Question: Below is code to a HTML5 doc I am trying to get working, I have a ball which should be controlled my the keyboard and a square that should move around the square and change direction once it hits a wall. But I think my move function is moving the hole square not the small pinkish square. Any ideas?

'''
<!doctype html>
<html>
<head>
<meta charset="UTF-8" />
<title>Canvas Test</title>
</head>
<body>
<section>
<div>
<canvas id="canvas" width="300" height="200">
This text is displayed if your browser does not support HTML5 Canvas.
</canvas>
</div>
<script type="text/javascript">
var canvas;
var ctx;
var dx = 5;
var dy = 5;
var x = 150;
var y = 100;
var WIDTH = 300;
var HEIGHT = 200;
var x1 = 0,
y1 = 0;
var dx1 = 4,
dy1 = 5;
function circle(x, y, r) {
ctx.beginPath();
ctx.arc(x, y, r, 0, Math.PI * 2, true);
ctx.fill();
}
function clear() {
ctx.clearRect(0, 0, WIDTH, HEIGHT);
}
function rect(x, y, w, h) {
ctx.beginPath();
ctx.rect(x, y, w, h);
ctx.closePath();
ctx.fill();
ctx.stroke();
}
function moveball() {
x1 += dx1;
y1 += dy1;
if (x1 <= 0) dx1 = 4;
else if (x1 >= 550) dx1 = -4;
if (y1 <= 0) dy1 = 5;
else if (y1 >= 550) dy1 = -5;
ctx.translate(x1, y1);
}
function init() {
canvas = document.getElementById("canvas");
ctx = canvas.getContext("2d");
return setInterval(draw, 10);
}
function doKeyDown(evt) {
switch (evt.keyCode) {
case 38:
/* Up arrow was pressed */
if (y - dy > 0) {
y -= dy;
}
break;
case 40:
/* Down arrow was pressed */
if (y + dy < HEIGHT) {
y += dy;
}
break;
case 37:
/* Left arrow was pressed */
if (x - dx > 0) {
x -= dx;
}
break;
case 39:
/* Right arrow was pressed */
if (x + dx < WIDTH) {
x += dx;
}
break;
}
}
function draw() {
clear();
ctx.fillStyle = "white";
ctx.strokeStyle = "black";
rect(0, 0, WIDTH, HEIGHT);
ctx.fillStyle = "purple";
circle(x, y, 10);
ctx.fillStyle = "#CC00FF";
ctx.fillRect(0, 0, 50, 50);
moveball();
}
init();
window.addEventListener('keydown', doKeyDown, true);
</script>
</section>
</body>
</html>
'''
Demo: <URL>
Working:
My moveball function should have been called movesquare, I added a function square and called this in the moveball function which I have correctly named movesquare
'''
function square(x1, y1){
ctx.fillStyle="#CC00FF";
ctx.fillRect(x1,y1,50,50);
}
'''
Working code:
<URL>
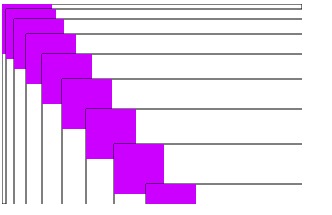
Answer: Getting close: <URL>;
There were a number of bugs that were causing odd things to happen. Listed here:
1) You repositioned the entire canvas via the ctx variable on moveball(), which was called repeatedly by setInterval. What you meant to do was simply call the ball, but instead moved the whole canvas.
'''
function moveball() {
x1 += dx1;
y1 += dy1;
if (x1 <= 0) dx1 = 4;
else if (x1 >= 550) dx1 = -4;
if (y1 <= 0) dy1 = 5;
else if (y1 >= 550) dy1 = -5;
ctx.translate(x1, y1);
}
'''
I updated the code to be the following:
'''
function moveball() {
x1 += dx1;
y1 += dy1;
if (x1 <= 0) dx1 = 4;
else if (x1 >= 300) dx1 = -4;
if (y1 <= 0) dy1 = 5;
else if (y1 >= 200) dy1 = -5;
ctx.fillStyle = "purple";
circle(x1, y1, 10);
}
'''
2) Your height and width boundaries for the ball's movement were off. I reined them into to 300 x 200, which helped.
3) I still haven't gotten your square to move on keydown, but hey, I think we're making progress. I'll try to tweak a few more things and keep this answer updated.